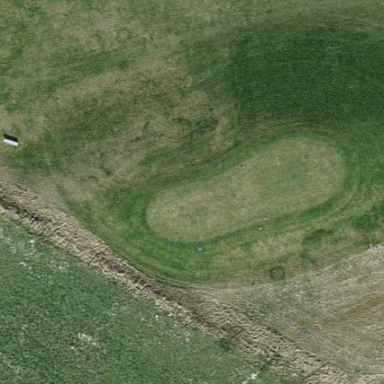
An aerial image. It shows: Golf tee.